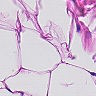
Metastatic tissue present: no